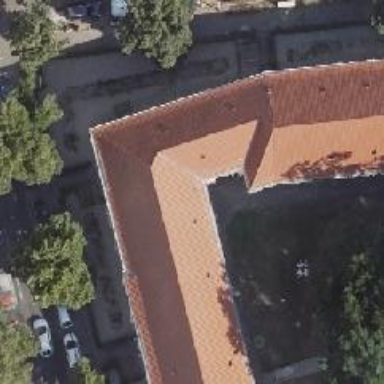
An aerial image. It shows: Gabled building with roof made of roof tiles.